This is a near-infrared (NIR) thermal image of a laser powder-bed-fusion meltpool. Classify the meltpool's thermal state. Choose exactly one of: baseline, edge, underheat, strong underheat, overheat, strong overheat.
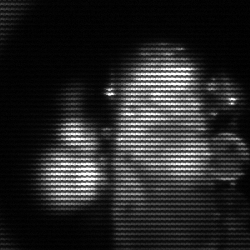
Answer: strong underheat